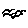
Label: bird